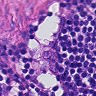
Metastatic tissue present: yes